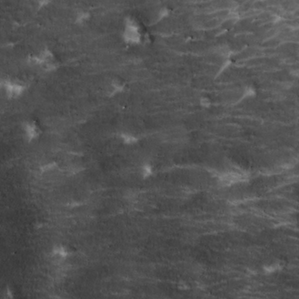
Label: non_frost